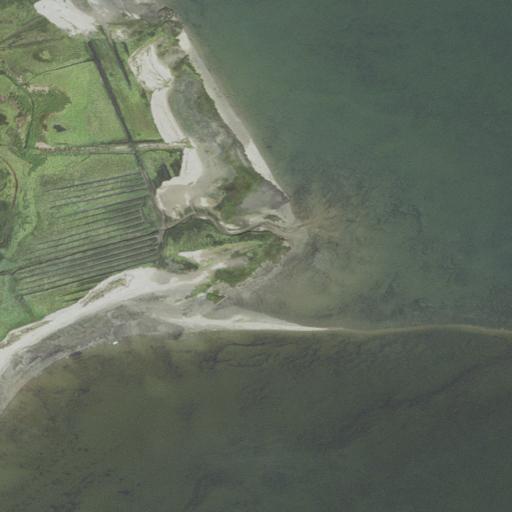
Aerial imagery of cape in Massachusetts named Gull Point containing open water, herbaceous wetlands, and grassland